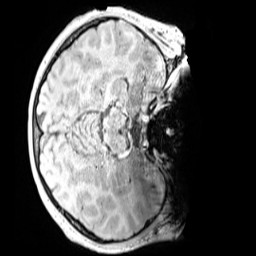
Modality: MP2RAGE
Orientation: axial
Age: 13
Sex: male
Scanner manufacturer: siemens
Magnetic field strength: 3 T
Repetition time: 4 s
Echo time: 0.00299 s